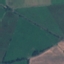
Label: Pasture